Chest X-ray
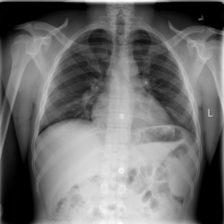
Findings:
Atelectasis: negative
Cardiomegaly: negative
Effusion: negative
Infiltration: negative
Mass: negative
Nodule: negative
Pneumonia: negative
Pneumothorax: negative
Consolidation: negative
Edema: negative
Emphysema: negative
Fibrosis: negative
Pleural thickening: negative
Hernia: negative